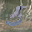
Label: 5